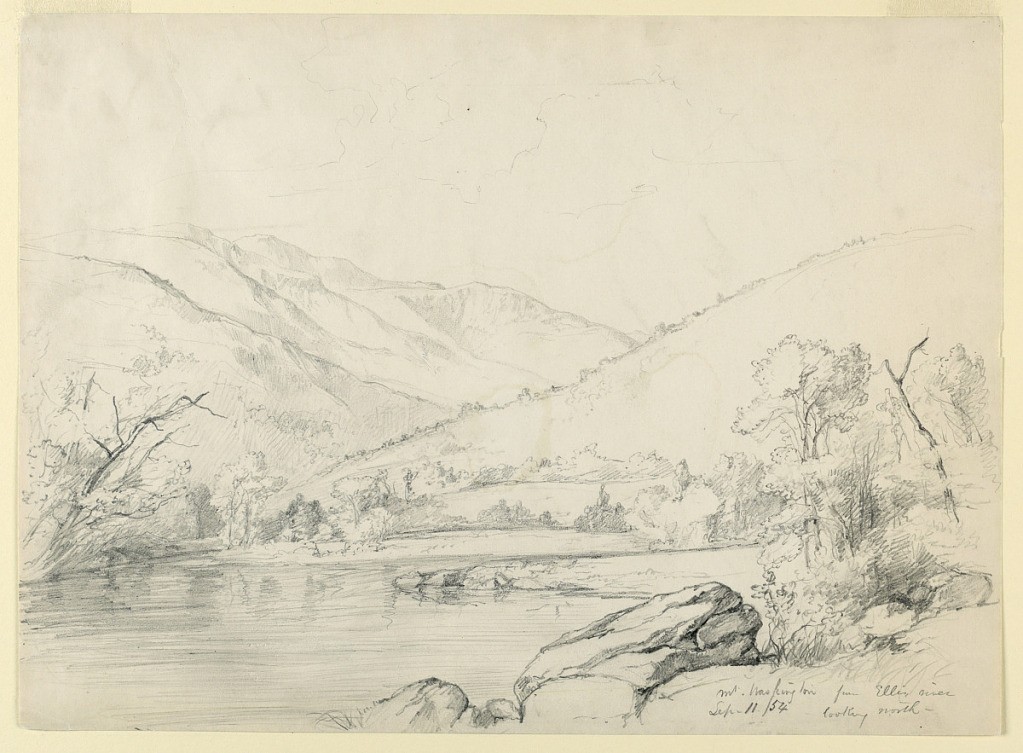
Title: Mount Washington from Ellis River, Looking North
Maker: Daniel Huntington, American, 1816–1906
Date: September 11, 1854
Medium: Graphite and black crayon on cream wove paper
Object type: Drawing
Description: Rocks and trees on river bank in foreground. Water and then mountains beyond.